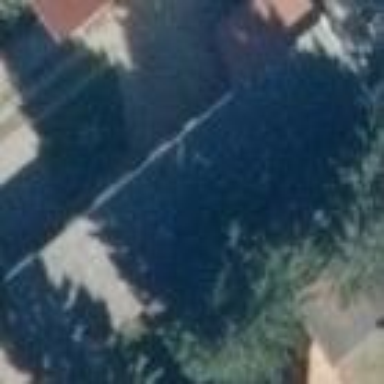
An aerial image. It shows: Garage building.